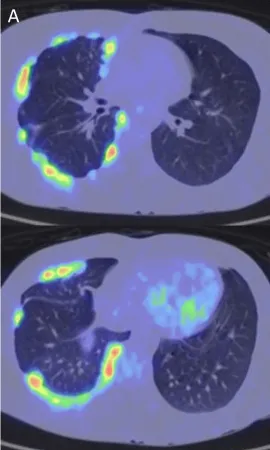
FDG PET/CT scan. A: Extensive nodular thickening of the right pleura at presentation showing intense FDG uptake without distinct pleural effusion and parenchymal lung lesions.
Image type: radiology (pet)